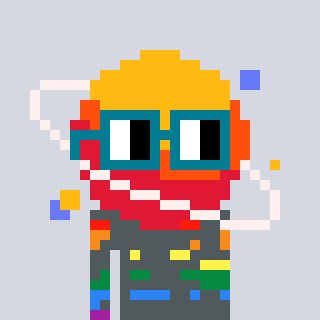
a pixel art character with square dark green glasses, a saturn-shaped head and a purple-colored body on a cool background